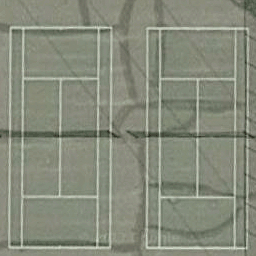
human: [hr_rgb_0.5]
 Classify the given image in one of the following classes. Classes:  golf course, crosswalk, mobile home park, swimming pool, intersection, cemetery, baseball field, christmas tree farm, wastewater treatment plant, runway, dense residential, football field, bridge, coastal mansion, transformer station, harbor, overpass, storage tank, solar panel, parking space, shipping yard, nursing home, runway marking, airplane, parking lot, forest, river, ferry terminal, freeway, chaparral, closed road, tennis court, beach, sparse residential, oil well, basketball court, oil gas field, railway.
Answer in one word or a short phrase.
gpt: tennis court